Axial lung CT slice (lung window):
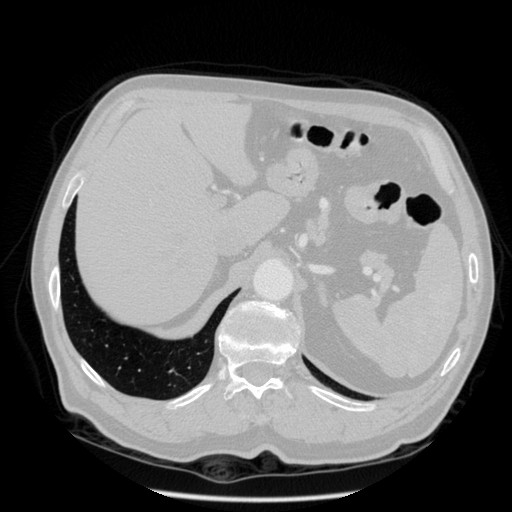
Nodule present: no